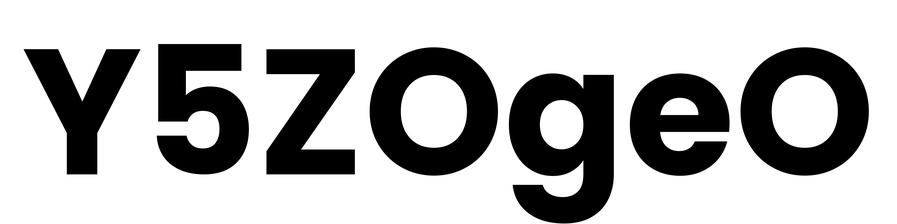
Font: Poppins-Bold